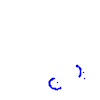
Particle: pion